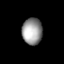
Tissue: lung
Cell type: Epithelial cells
Senescence score: 0.2015
Nuclear area (px): 524
Mean DAPI intensity: 151.947